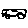
Label: car